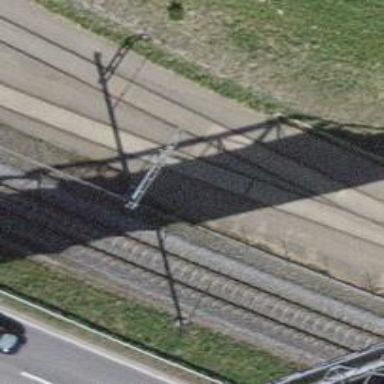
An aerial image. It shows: Rail spur with electrified contact lines for the railway.